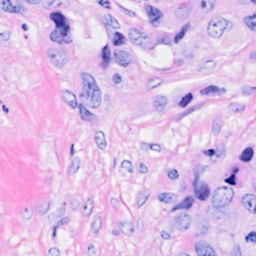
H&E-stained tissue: Breast